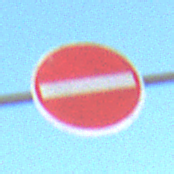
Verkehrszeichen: VerbotDerEinfahrt
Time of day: SunriseSunset
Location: Outdoor (Suburban)
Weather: PartlyCloudy
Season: Winter
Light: Natural